Interaction volume radius: 5 \u00c5
Interaction volume height: 20 \u00c5
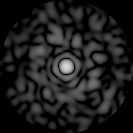
Disorder parameter: 0.8761